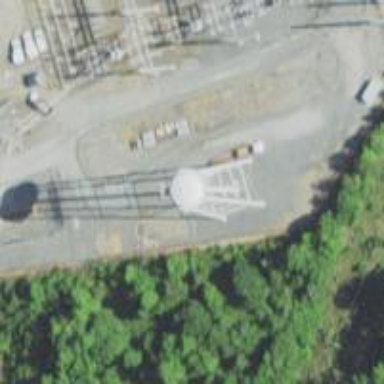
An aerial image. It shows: Water tower that is man-made.